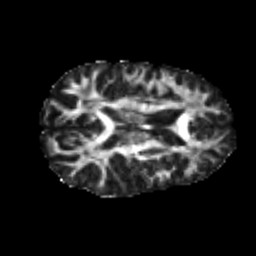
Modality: FA
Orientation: axial
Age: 24
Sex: male
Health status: healthy
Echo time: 0.074 s